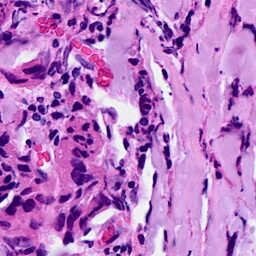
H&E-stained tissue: Breast